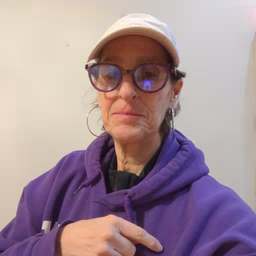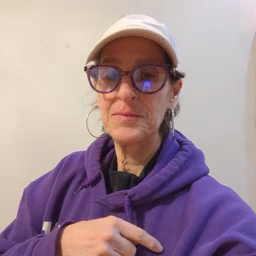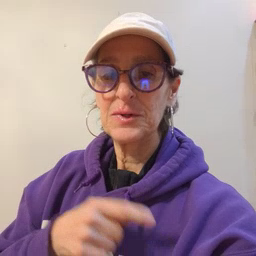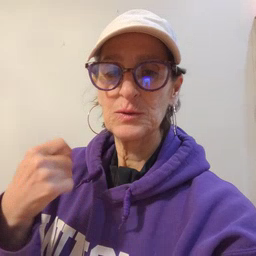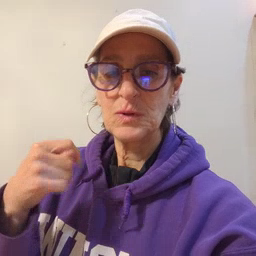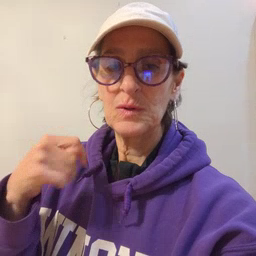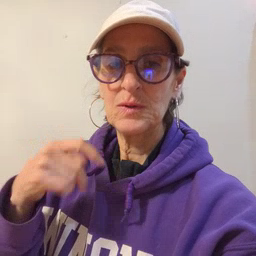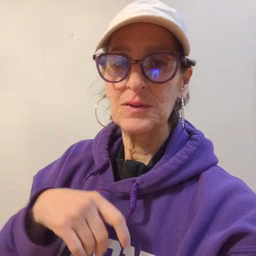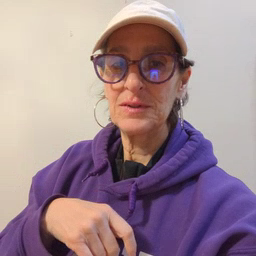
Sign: toy